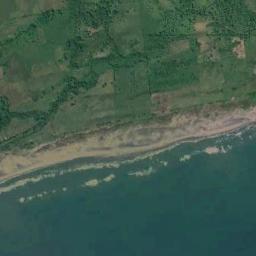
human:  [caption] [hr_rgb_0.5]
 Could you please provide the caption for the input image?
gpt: Roaring waves hit the beach with green plants .

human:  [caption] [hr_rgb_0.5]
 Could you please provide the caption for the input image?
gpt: The beach with brown sand and some green plants on the beach .

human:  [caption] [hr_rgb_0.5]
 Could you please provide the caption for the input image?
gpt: Large area of ​​green coast and turquoise water .

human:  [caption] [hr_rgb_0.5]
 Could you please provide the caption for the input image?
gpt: There is a large green field beside the beach .

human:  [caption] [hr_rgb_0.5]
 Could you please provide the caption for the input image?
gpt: The grass is beside the beach .